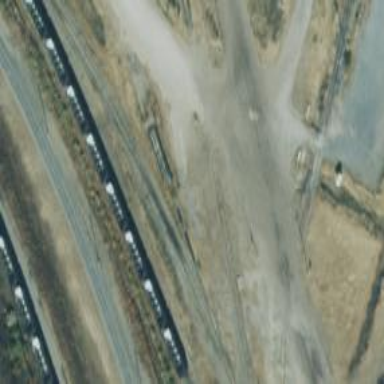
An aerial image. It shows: Railway spur service.